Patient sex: M
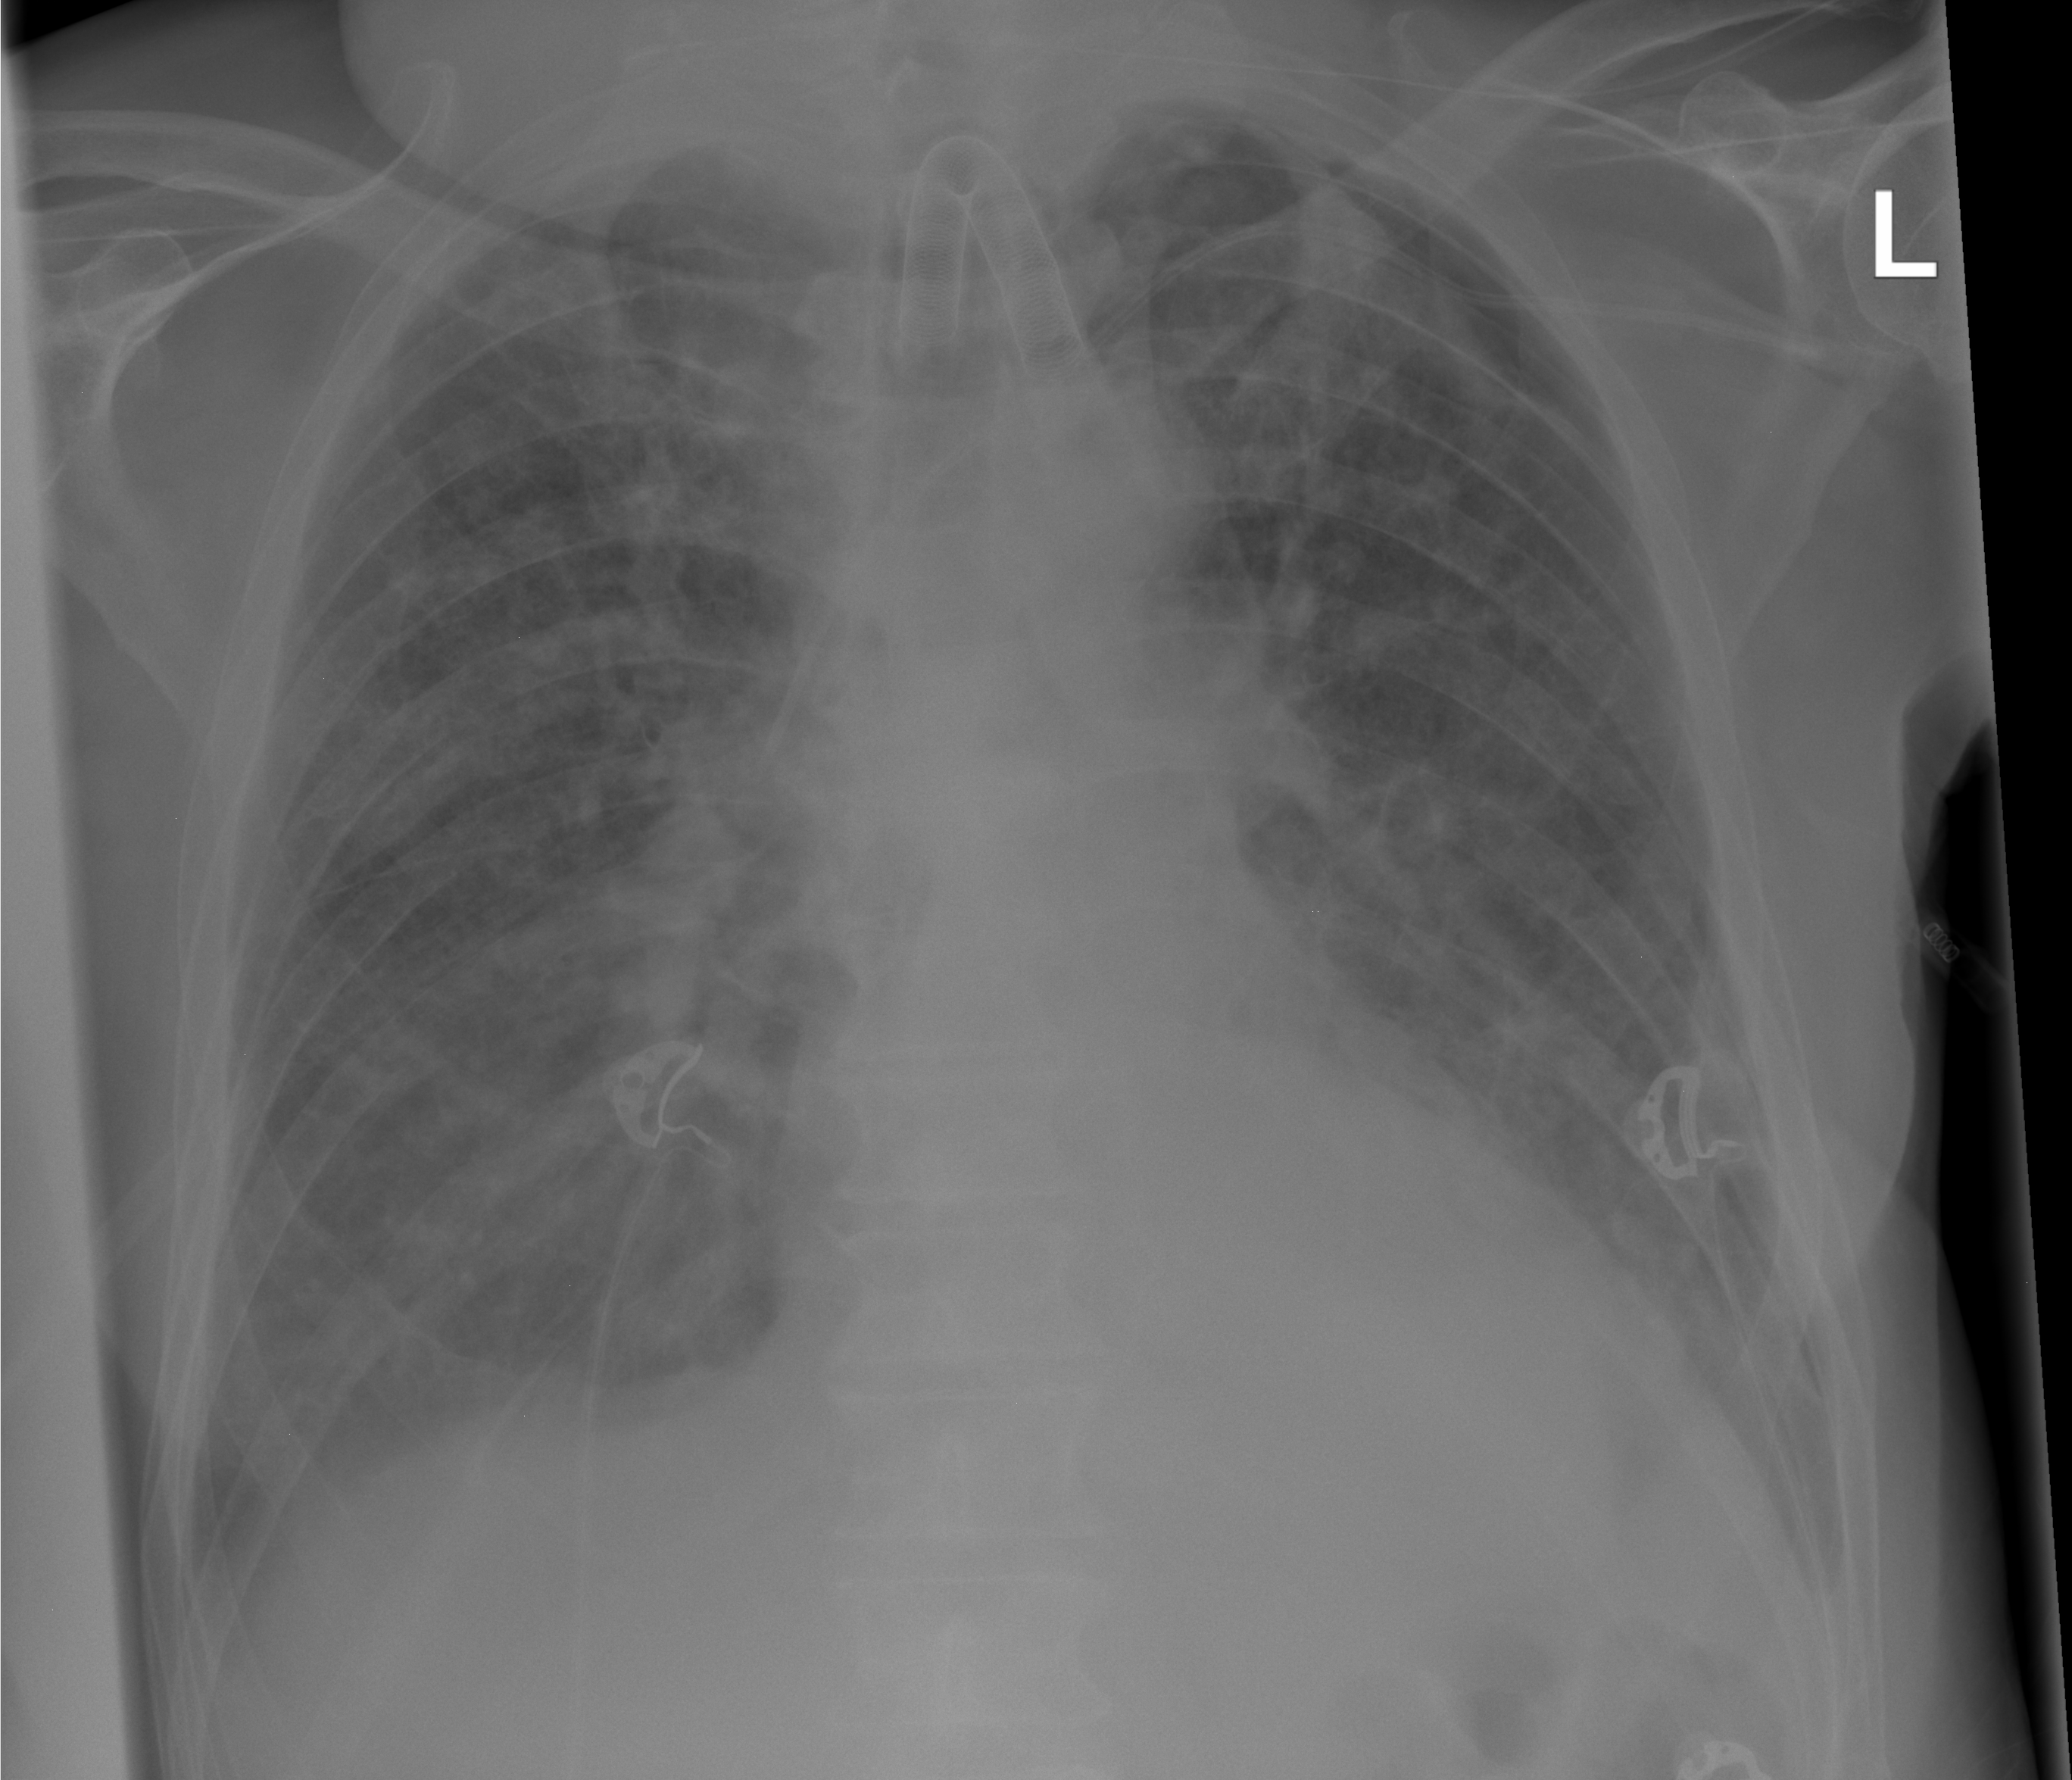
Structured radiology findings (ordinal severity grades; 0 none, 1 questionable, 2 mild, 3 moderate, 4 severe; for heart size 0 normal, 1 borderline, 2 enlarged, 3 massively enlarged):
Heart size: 0
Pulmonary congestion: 2
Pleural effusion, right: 1
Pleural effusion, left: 1
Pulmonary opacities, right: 2
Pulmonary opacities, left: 2
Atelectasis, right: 2
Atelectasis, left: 2